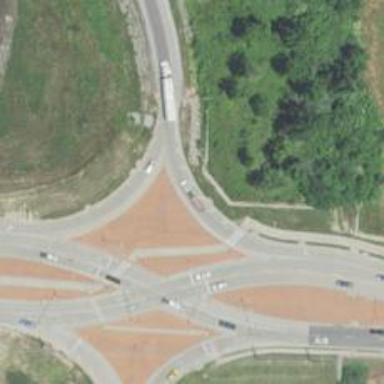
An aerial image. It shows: Asphalt motorway link with diverging diamond interchange (DDI) junction.